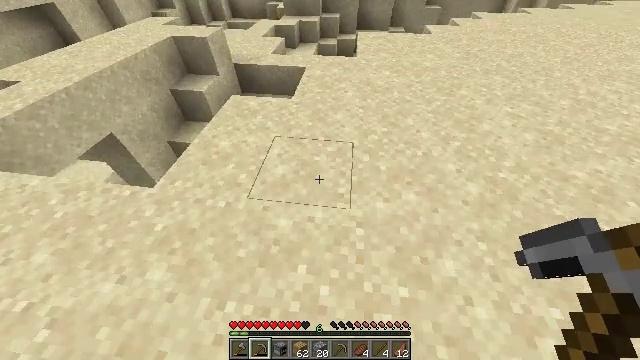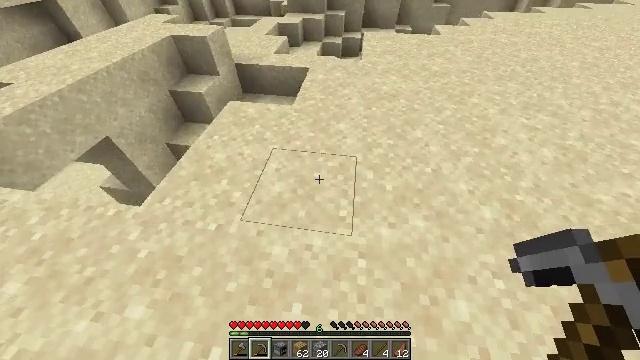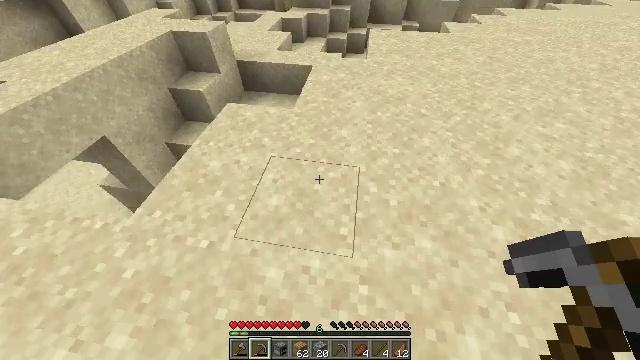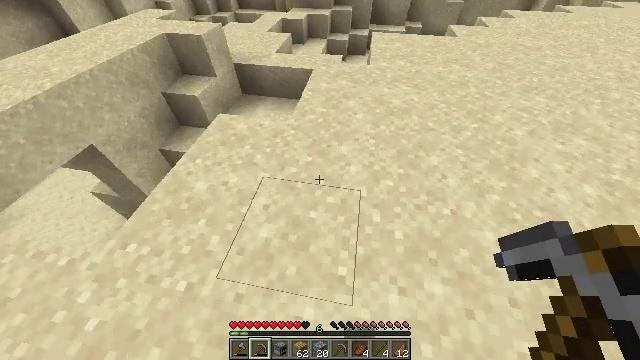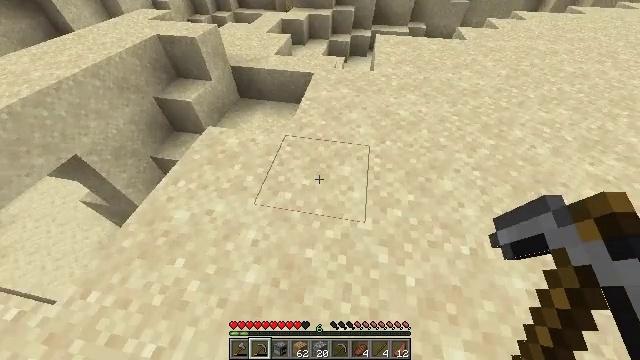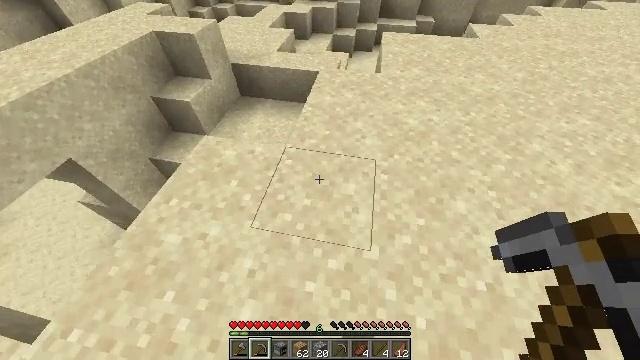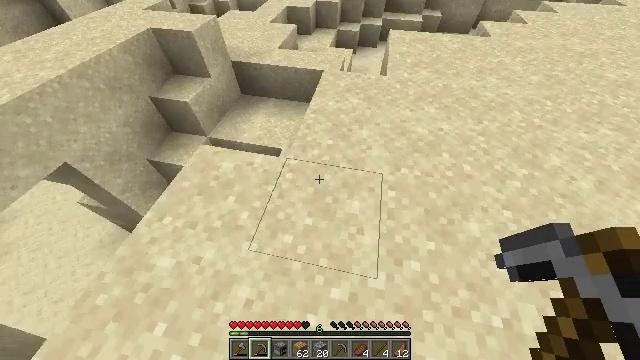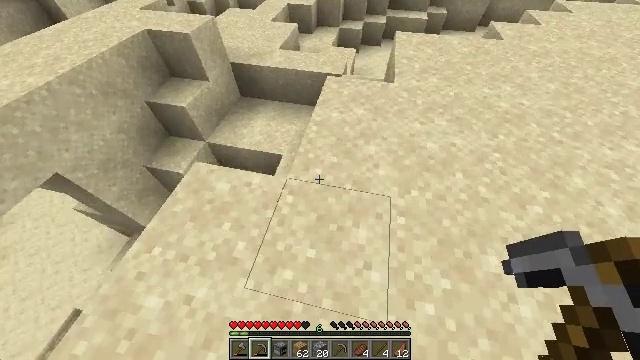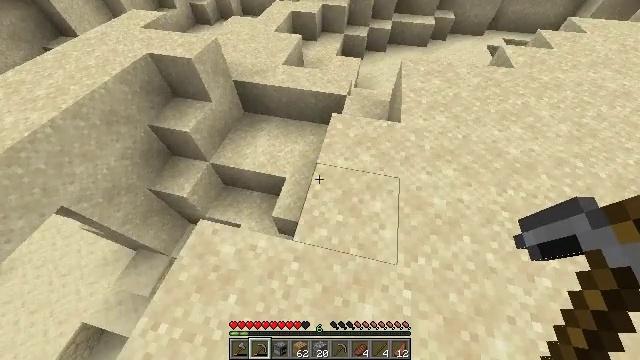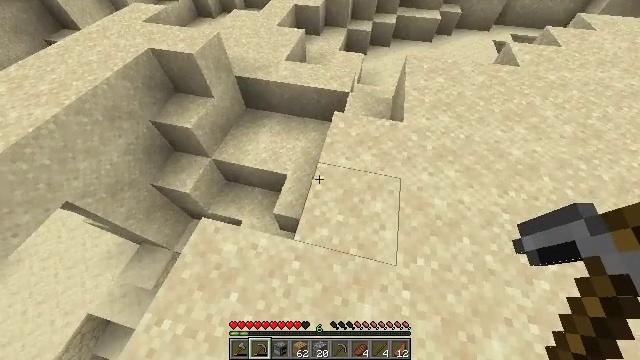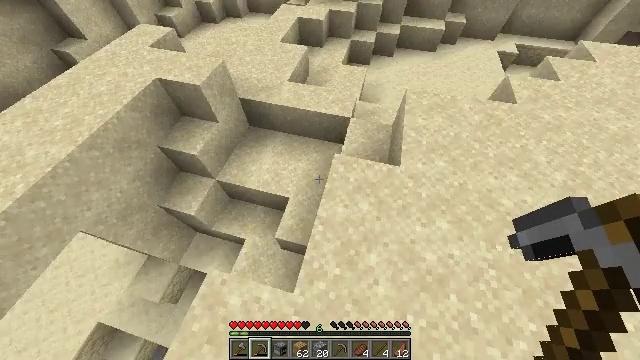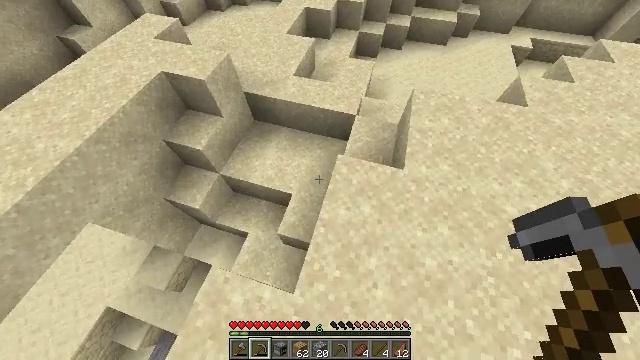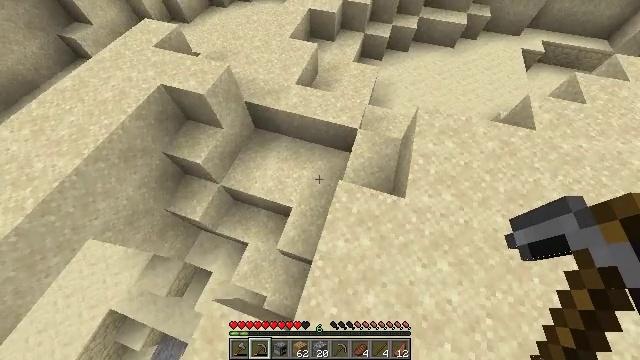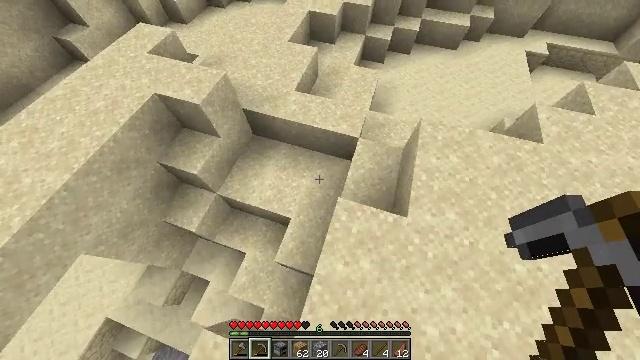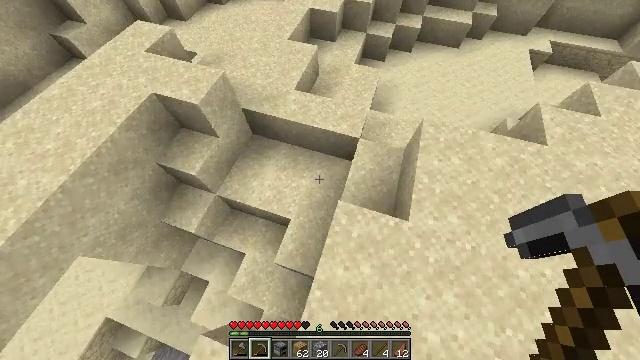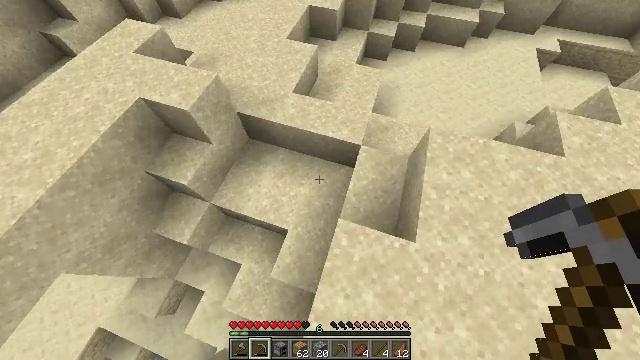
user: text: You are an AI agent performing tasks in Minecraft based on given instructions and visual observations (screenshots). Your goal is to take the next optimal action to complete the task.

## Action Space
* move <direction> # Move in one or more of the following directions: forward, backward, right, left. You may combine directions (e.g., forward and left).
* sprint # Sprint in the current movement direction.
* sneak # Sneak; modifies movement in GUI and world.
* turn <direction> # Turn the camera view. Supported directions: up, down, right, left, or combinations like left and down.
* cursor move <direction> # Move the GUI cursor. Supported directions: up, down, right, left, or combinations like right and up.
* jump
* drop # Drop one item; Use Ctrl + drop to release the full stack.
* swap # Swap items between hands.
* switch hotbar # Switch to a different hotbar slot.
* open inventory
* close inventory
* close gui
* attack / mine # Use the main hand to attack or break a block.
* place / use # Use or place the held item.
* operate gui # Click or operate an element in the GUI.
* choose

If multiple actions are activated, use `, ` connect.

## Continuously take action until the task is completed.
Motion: motion action
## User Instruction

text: Left click to mine the dead bush.
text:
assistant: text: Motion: move forward, turn left
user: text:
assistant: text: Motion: move forward, turn left and down
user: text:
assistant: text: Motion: move forward
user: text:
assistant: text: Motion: move forward
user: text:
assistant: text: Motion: move forward, turn down
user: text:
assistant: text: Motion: move forward, turn down
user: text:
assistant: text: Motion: move forward
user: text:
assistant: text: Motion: move forward, turn down, jump
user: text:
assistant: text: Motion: move forward, turn down, jump
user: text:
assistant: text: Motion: move forward, turn down, jump
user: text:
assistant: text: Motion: move forward, turn left and down, jump
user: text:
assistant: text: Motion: move forward, turn left and down, jump
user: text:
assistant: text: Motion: move forward, jump
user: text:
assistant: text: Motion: move forward, jump
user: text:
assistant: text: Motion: move forward
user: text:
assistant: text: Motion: move forward
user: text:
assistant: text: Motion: move forward
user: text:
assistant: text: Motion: move forward
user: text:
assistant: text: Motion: move forward
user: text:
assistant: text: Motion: move forward
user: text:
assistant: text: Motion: move forward and move left, jump
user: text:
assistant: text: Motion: move forward and move left, turn left and up, jump
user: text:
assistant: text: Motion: move forward and move left, turn left and up, jump
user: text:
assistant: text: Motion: move forward and move left, turn left and up, jump
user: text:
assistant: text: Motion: move forward, turn up
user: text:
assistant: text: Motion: move forward
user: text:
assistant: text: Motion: move forward
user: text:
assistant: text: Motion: move forward, turn left
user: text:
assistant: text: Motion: move forward, turn left and up
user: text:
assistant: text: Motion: move forward, turn left and up